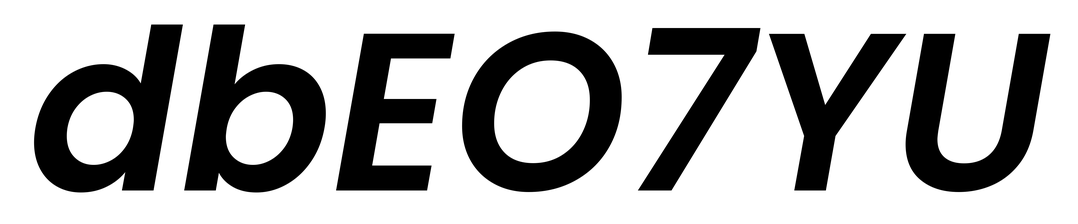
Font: Poppins-SemiBoldItalic